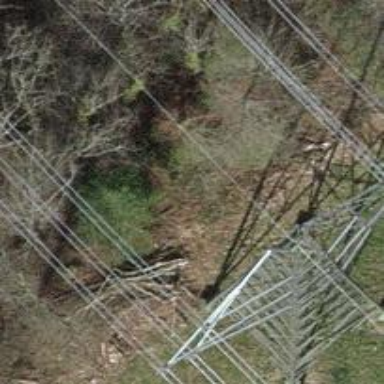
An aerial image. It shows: Power tower.